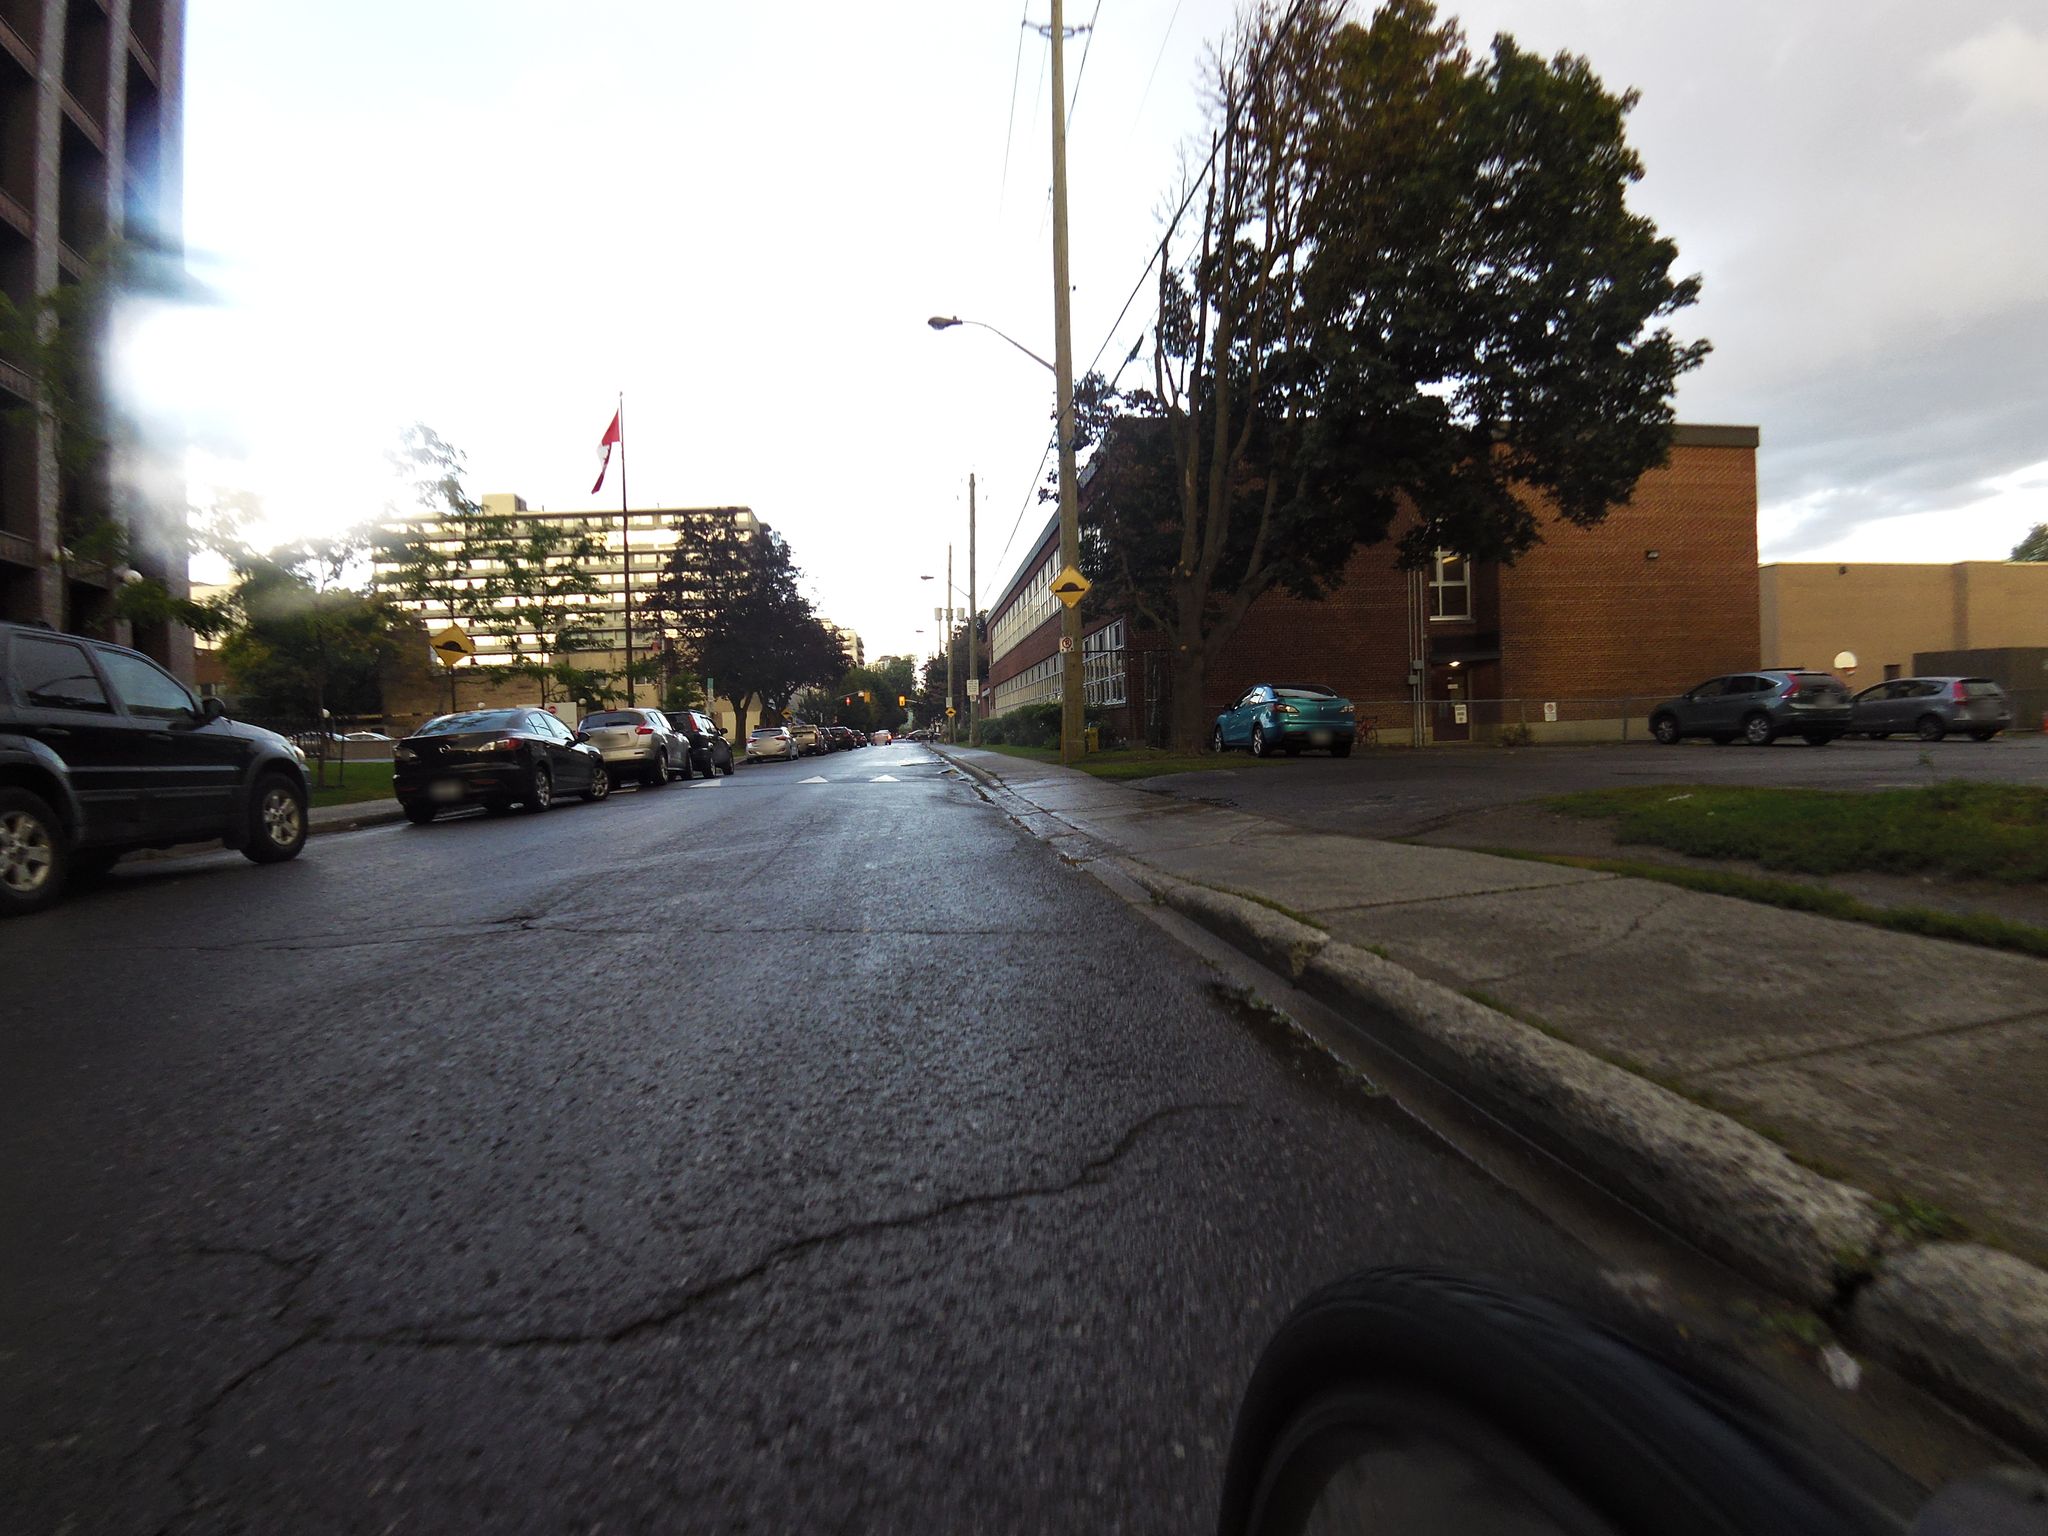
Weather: cloudy
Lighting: day
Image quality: good
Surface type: walking surface
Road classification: residential
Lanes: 1
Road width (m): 1.5
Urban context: urban centre
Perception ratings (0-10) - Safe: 5.51, Lively: 8.21, Beautiful: 7.21, Boring: 3.06, Depressing: 4.6, Wealthy: 3.38